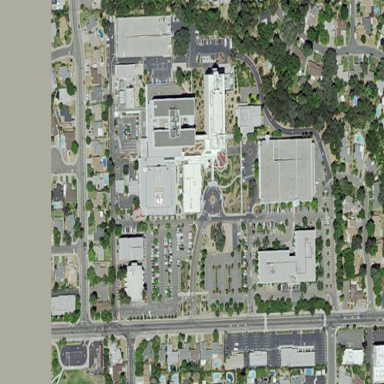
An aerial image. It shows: Hospital providing healthcare services.